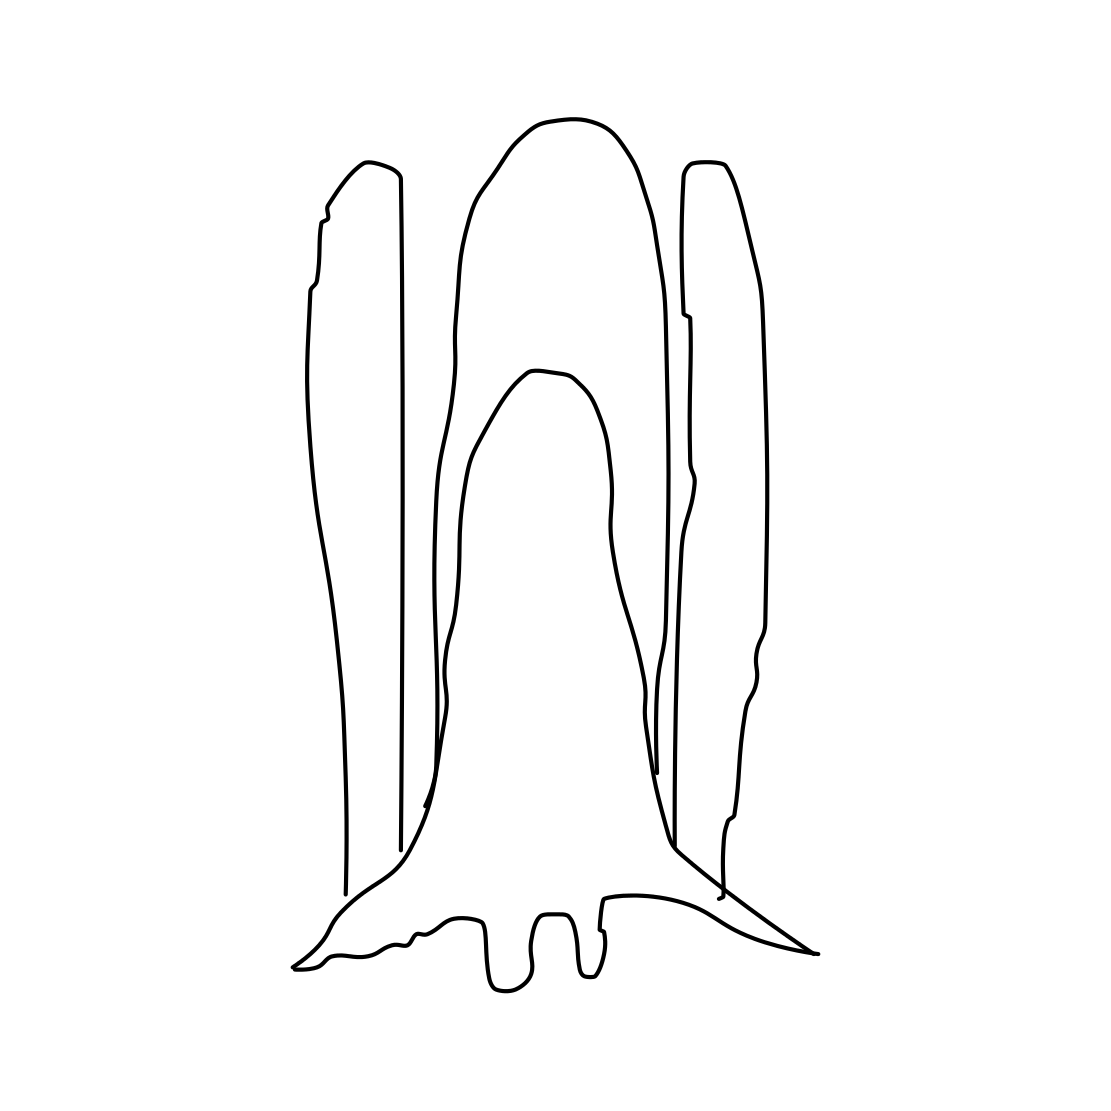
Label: space shuttle